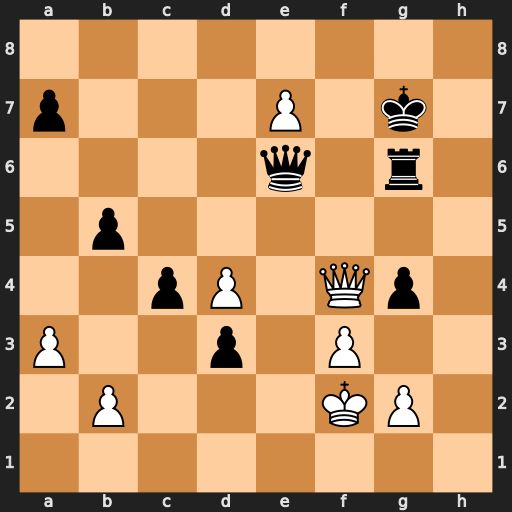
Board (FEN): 8/p3P1k1/4q1r1/1p6/2pP1Qp1/P2p1P2/1P3KP1/8
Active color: w
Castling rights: -
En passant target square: -
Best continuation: Qf8+ Kh7 e8=Q